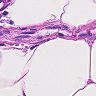
Metastatic tissue present: no